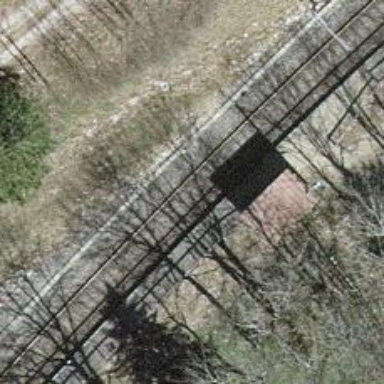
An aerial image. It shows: Halt on the railway.